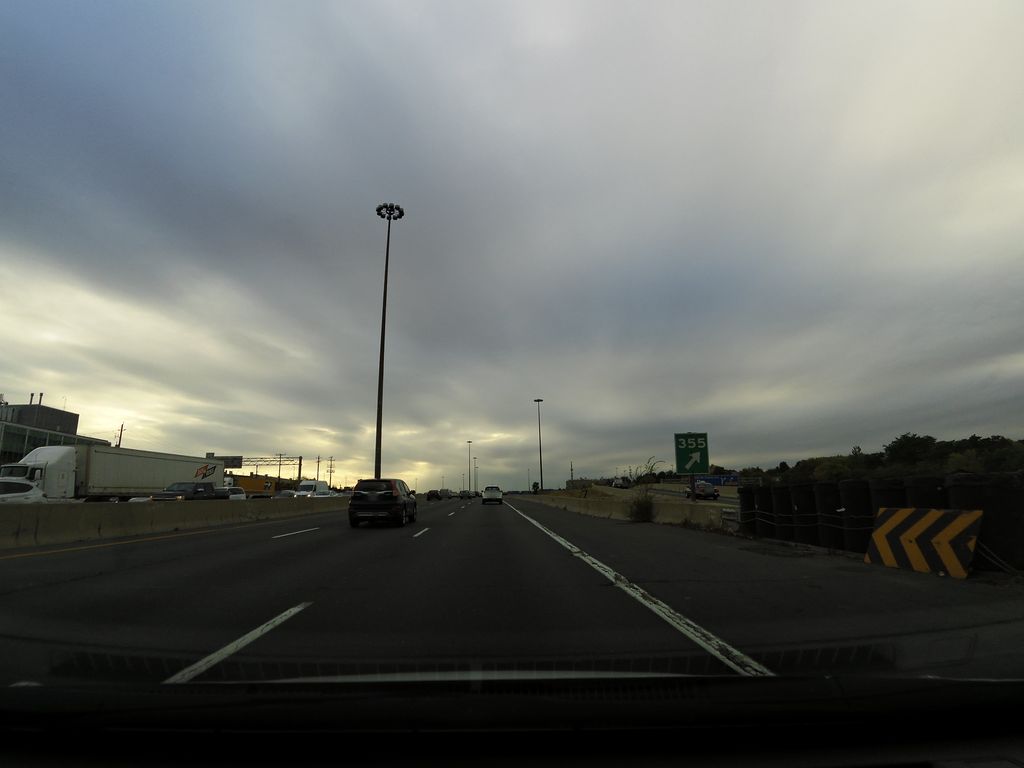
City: toronto